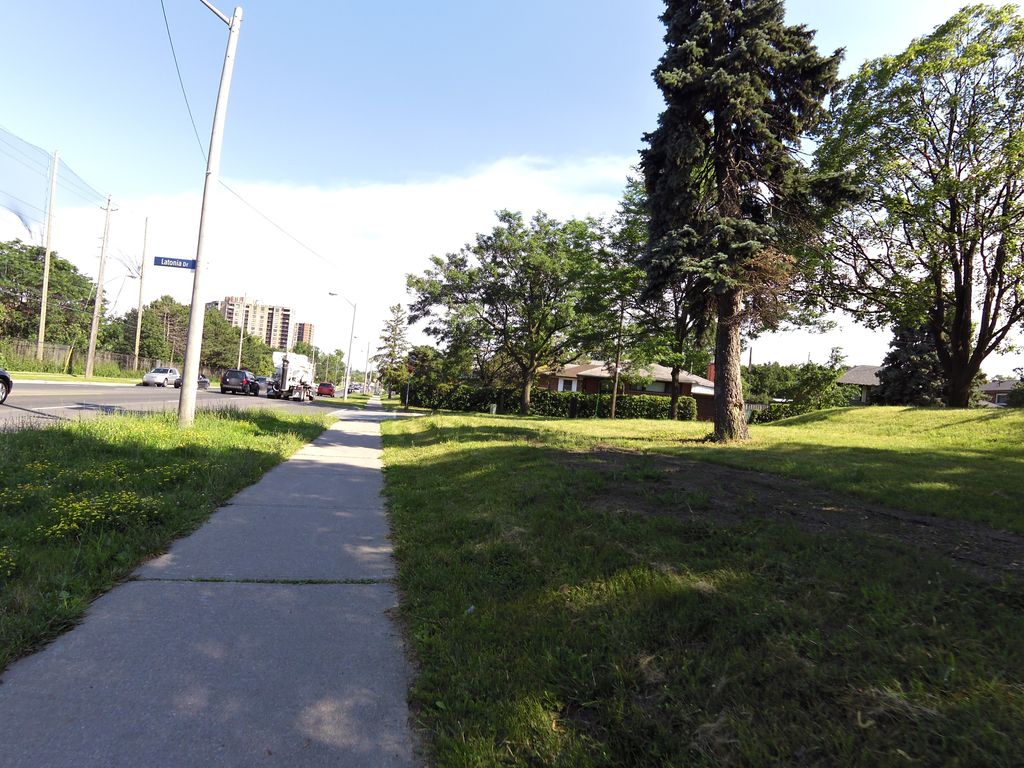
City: toronto